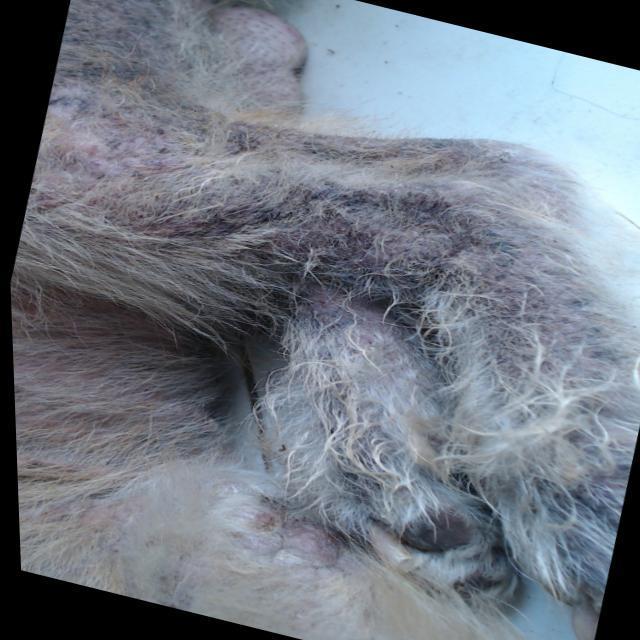
Canine demodicosis (Demodex mange) — caused by Demodex canis mites. Presents with alopecia, follicular papules, pustules, and comedones. Often localized on face and forelimbs.